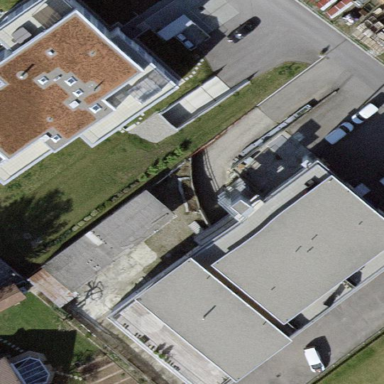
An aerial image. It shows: Industrial building.